Question: I'm trying to use pickadate.js but it does not show well on my page :

Here is my javascript files inclusion :
'''
<script src="<c:url value='/resources/js/jquery.min.js'/>"></script>
<script src="<c:url value='/resources/js/jquery.jcarousel.min.js'/>"></script>
<script src="<c:url value='/resources/pickadate/picker.js'/>"></script>
<script src="<c:url value='/resources/pickadate/picker.date.js'/>"></script>
<script src="<c:url value='/resources/pickadate/legacy.js'/>"></script>
<script src="<c:url value='/resources/js/bootstrap.min.js'/>"></script>
'''
And in my jsp page :
'''
$("#releaseDate").pickadate();
'''
I have 0 javascript errors.
And the css inclusions :
'''
<link rel="stylesheet" type="text/css" href="<c:url value='/resources/css/bootstrap.css'/>" />
<link rel="stylesheet" type="text/css" href="<c:url value='/resources/css/style.css'/>" />
<link rel="stylesheet" type="text/css" href="<c:url value='/resources/pickadate/classic.css'/>" />
<link rel="stylesheet" type="text/css" href="<c:url value='/resources/pickadate/classic.date.css'/>" />
'''
Thanks you !
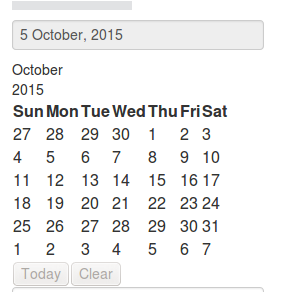
Answer: as Matt Fletcher said, it was a CSS problem. I did not saw this fact because one of my css file (date.time.css) had not been copied properly, and clases were missing !